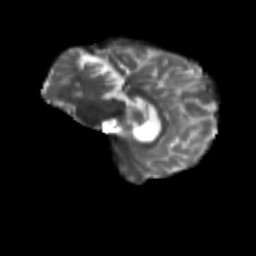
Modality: T2w
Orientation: sagittal
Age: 77
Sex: female
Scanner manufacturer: siemens
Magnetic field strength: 3 T
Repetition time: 4.71 s
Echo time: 0.0906 s